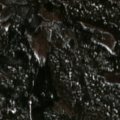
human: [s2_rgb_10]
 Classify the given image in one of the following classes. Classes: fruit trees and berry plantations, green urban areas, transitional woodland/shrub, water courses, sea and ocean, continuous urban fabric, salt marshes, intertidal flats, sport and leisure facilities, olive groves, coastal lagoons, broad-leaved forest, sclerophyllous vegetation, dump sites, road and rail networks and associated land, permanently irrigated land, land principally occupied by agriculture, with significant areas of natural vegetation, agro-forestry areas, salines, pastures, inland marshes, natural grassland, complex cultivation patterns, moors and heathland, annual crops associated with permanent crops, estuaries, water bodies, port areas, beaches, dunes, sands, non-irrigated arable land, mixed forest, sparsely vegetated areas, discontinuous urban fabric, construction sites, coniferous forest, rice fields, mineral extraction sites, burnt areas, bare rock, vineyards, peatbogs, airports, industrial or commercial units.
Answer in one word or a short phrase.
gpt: coniferous forest, mixed forest